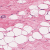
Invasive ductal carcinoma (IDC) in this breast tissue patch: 0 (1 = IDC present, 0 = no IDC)